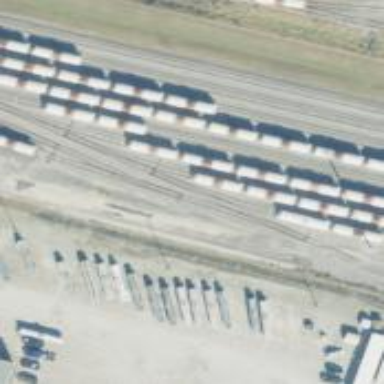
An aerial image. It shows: Railway spur service.